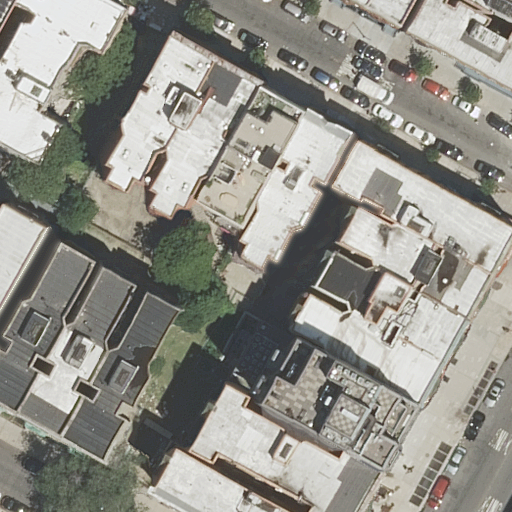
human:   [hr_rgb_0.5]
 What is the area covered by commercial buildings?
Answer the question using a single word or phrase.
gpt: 0m2

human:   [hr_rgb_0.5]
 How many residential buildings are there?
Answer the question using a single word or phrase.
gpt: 21

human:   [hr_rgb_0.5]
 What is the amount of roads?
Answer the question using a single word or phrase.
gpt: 3

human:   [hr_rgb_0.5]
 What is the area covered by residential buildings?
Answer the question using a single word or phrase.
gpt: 4840m2

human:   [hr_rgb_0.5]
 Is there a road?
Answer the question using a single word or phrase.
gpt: yes

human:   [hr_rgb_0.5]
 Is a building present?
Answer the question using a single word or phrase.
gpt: yes

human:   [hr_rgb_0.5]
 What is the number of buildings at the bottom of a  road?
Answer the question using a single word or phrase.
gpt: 13

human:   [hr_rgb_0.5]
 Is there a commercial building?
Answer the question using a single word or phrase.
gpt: no

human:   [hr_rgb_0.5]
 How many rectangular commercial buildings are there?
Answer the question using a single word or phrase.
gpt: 0

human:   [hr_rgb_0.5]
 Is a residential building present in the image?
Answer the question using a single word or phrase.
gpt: yes

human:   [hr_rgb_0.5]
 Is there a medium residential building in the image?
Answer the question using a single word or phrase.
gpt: yes

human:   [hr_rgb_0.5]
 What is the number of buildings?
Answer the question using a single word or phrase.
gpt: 21

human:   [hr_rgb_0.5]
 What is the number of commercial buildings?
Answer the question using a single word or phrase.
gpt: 0

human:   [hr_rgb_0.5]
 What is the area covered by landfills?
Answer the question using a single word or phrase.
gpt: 0m2

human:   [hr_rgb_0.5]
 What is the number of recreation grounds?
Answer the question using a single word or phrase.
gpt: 0

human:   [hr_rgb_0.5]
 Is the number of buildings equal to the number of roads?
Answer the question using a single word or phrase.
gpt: no

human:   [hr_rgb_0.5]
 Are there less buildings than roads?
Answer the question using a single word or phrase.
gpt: no

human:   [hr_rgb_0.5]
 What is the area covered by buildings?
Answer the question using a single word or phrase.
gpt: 4840m2

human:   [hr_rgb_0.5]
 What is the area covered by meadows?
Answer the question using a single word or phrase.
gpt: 0m2

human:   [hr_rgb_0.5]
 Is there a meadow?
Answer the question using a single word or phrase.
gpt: no

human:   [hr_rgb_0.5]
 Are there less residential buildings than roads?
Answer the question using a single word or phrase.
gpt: no

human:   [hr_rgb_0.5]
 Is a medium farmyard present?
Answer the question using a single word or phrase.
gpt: no

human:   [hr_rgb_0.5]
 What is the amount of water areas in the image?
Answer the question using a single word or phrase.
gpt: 0

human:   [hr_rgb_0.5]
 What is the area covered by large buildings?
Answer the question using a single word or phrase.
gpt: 508m2

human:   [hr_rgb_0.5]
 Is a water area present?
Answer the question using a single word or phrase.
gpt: no

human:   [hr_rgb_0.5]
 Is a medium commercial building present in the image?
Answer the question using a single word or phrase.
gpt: no

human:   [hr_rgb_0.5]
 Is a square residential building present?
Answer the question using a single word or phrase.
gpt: no

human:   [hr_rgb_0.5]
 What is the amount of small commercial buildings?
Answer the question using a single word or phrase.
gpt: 0

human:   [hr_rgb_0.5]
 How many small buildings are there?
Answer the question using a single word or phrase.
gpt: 5

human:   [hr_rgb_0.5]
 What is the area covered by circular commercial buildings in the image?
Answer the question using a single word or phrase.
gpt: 0m2

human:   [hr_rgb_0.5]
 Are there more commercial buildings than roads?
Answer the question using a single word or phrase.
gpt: no

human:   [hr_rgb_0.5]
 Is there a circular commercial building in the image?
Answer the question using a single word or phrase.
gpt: no

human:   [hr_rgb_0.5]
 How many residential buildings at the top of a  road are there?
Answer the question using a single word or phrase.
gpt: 19

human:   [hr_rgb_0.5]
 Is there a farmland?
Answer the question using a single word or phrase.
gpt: no

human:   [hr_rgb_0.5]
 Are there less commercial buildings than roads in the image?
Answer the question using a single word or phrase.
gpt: yes

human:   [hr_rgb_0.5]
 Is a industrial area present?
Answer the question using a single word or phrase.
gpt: no

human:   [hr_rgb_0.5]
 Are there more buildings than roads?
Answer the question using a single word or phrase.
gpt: yes

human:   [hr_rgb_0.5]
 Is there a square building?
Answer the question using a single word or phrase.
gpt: no

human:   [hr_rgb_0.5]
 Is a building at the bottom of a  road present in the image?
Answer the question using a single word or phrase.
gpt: yes

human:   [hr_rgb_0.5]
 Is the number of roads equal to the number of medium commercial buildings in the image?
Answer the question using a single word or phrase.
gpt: no

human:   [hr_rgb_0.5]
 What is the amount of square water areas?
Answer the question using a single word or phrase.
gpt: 0

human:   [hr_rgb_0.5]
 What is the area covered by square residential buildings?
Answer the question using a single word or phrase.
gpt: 0m2

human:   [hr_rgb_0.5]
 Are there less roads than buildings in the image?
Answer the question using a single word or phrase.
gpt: yes

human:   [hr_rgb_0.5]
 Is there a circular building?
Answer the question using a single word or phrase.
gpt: no

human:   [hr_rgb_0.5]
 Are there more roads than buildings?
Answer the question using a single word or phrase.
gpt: no

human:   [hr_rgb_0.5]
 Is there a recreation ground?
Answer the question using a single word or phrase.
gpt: no

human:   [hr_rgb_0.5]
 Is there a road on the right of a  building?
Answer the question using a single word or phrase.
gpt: yes

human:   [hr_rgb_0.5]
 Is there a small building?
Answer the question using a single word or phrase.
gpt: yes

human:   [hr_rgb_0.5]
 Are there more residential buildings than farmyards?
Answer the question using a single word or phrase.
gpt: yes

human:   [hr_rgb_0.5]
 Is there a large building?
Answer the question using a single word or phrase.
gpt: yes

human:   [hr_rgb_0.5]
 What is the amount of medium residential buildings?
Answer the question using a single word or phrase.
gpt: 15

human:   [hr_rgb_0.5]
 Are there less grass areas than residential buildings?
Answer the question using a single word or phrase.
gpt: yes

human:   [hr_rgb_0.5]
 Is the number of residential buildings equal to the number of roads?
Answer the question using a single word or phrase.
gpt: no

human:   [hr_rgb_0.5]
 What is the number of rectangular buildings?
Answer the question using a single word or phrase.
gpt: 8

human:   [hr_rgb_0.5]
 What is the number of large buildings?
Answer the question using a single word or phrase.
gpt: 1

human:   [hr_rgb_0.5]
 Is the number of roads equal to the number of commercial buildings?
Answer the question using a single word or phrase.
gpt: no

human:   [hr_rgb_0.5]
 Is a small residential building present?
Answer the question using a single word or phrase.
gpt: yes

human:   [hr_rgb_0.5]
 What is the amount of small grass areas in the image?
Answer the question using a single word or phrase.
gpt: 0

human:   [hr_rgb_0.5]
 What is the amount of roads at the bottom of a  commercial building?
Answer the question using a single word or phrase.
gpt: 0

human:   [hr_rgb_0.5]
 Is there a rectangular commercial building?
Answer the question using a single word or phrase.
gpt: no

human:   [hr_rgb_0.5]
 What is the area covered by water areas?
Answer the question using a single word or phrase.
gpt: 0m2

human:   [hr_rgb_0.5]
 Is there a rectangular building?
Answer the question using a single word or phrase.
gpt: yes

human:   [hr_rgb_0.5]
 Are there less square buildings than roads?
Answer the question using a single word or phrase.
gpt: yes

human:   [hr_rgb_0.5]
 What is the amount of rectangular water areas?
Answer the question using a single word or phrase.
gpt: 0